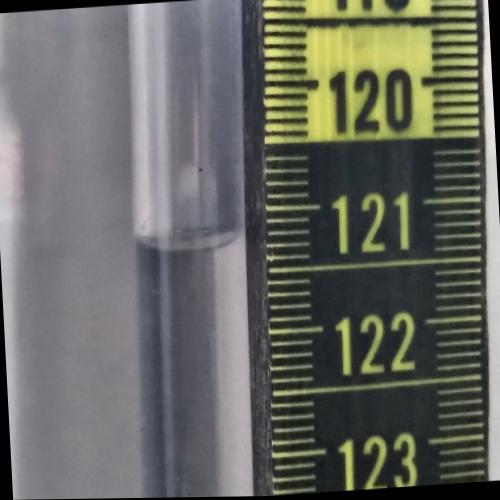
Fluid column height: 121.2 cm